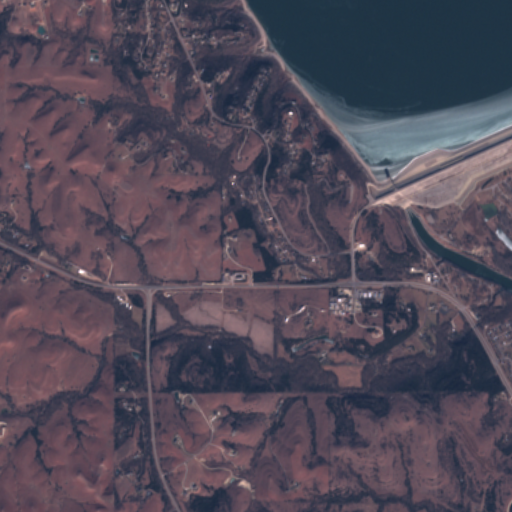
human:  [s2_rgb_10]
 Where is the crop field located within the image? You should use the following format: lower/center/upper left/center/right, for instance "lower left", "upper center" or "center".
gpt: The crop field is located in the lower center of the image.
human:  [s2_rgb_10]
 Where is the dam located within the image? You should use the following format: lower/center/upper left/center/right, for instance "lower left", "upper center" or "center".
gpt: The dam is located in the upper right of the image.
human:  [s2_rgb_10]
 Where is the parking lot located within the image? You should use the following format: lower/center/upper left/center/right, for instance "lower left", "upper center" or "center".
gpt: The parking lot is located in the center right of the image.
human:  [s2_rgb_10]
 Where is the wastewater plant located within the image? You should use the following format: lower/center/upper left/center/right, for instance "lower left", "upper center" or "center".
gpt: The wastewater plant is located in the upper left of the image.
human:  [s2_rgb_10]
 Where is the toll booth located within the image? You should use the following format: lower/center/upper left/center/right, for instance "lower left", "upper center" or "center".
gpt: The toll booth is located in the center right of the image.
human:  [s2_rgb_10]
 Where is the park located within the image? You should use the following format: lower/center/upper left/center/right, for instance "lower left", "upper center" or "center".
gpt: There is no park in the image.